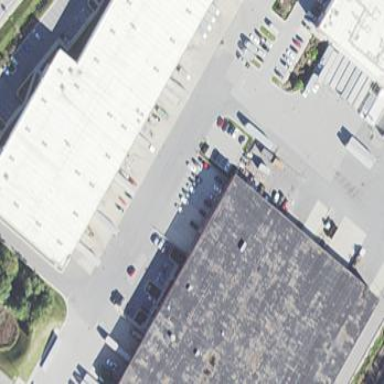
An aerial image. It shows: Warehouse.